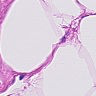
Metastatic tissue present: no